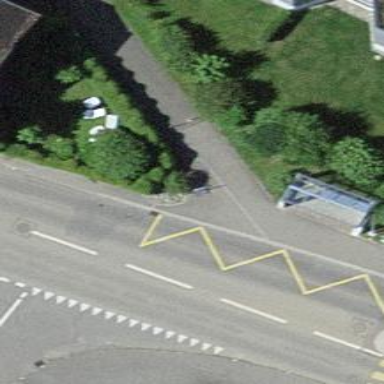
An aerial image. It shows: Platform for public transport with shelter.